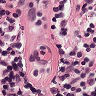
Metastatic tissue present: no